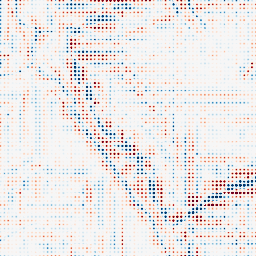
Category: wavelet
Decomposition family: wavelet_dwt
Decomposition parameters: wavelet: db2
level: 4
Upsampling method: sinc_blackman
Upsampling parameters: scale: 8
kernel_size: 4
Upsampling scale: 8